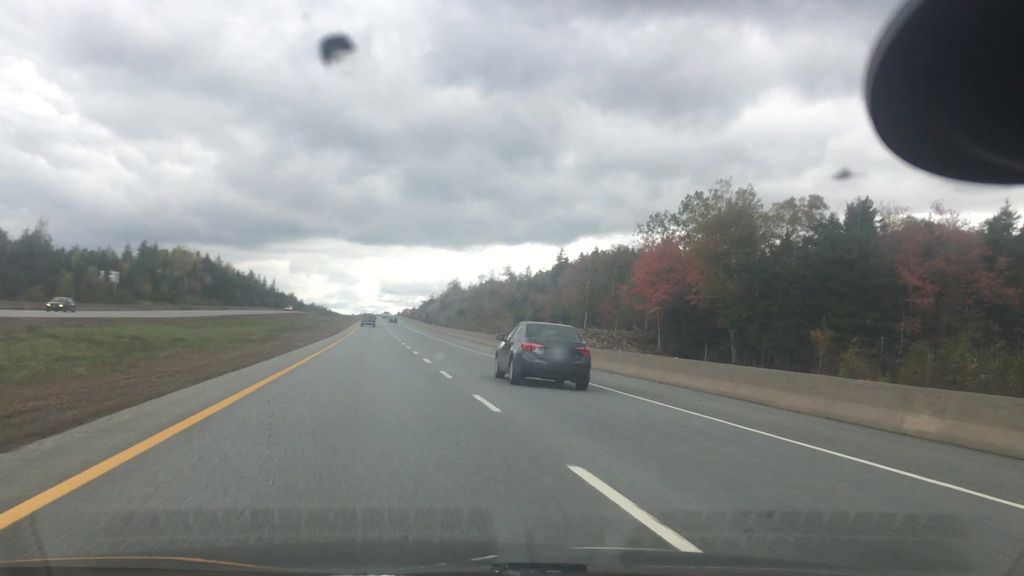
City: halifax